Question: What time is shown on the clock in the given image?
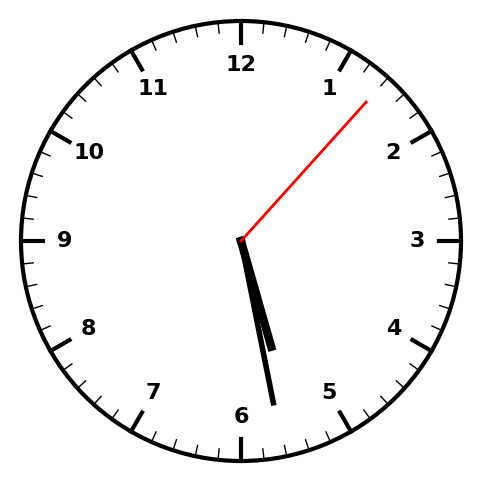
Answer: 05:28:07